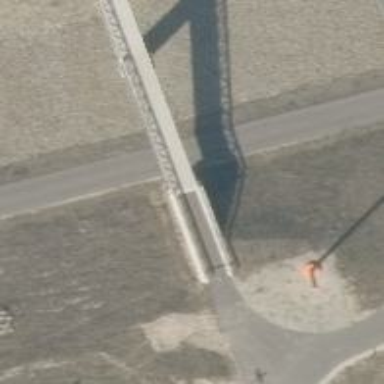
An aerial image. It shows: Path on bridge.